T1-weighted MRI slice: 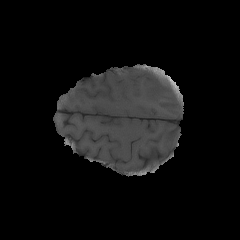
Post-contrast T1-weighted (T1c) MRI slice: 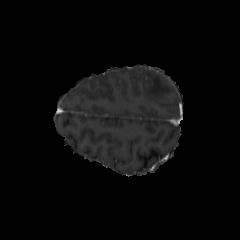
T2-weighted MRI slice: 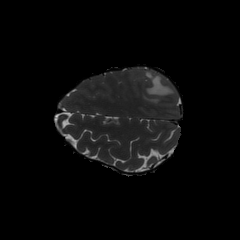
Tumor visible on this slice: yes